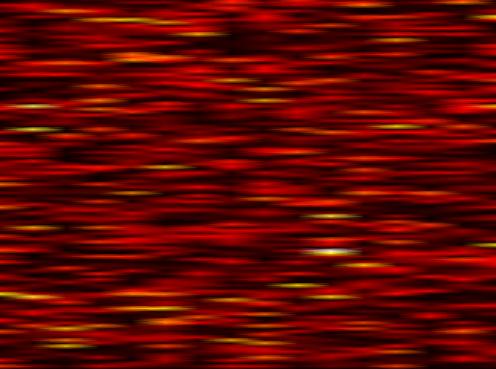
Label: UFMC